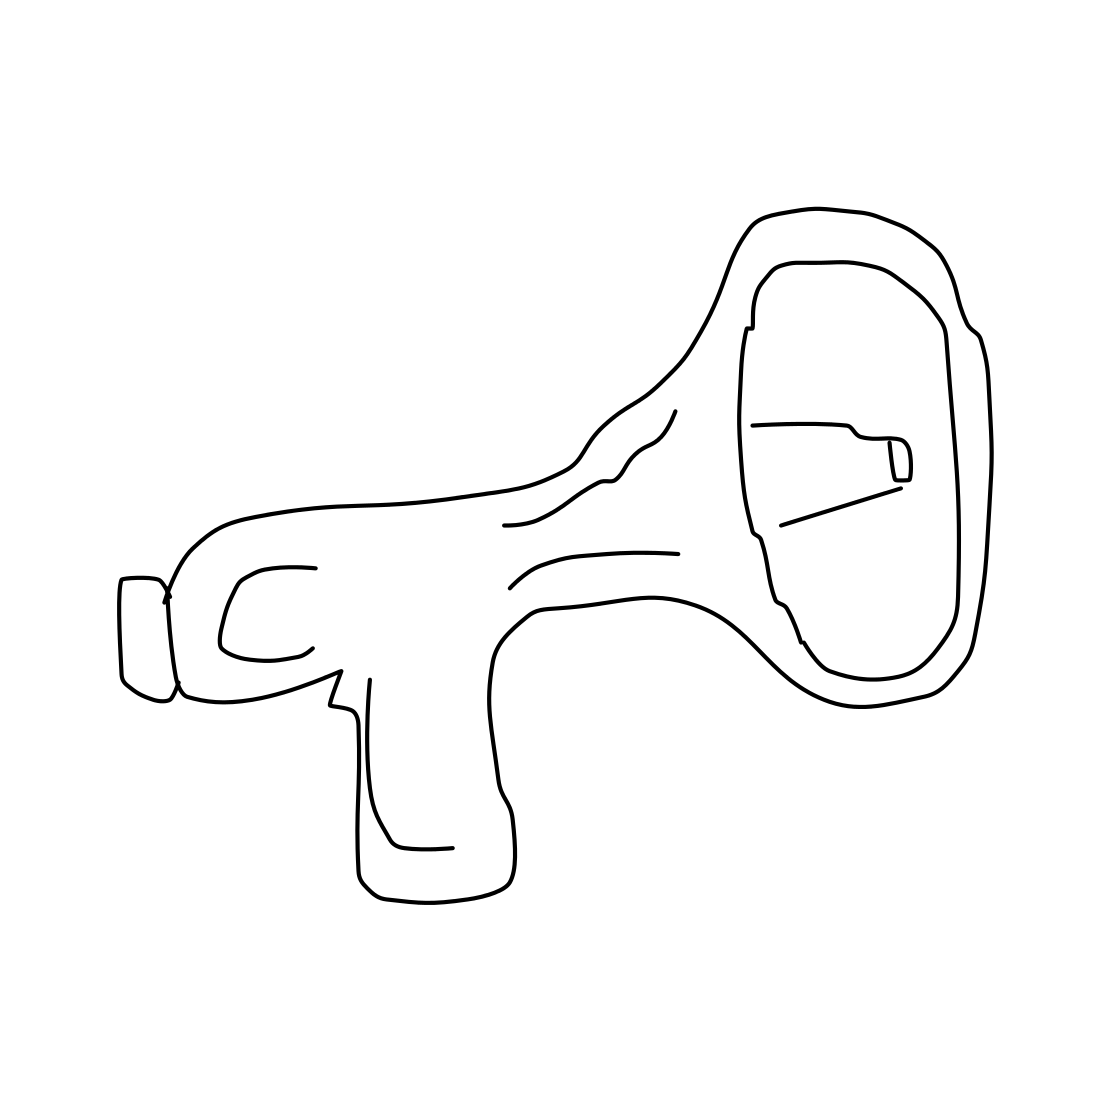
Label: megaphone